Question: Is there a way to summon a callout box on a button next to a textfield or inside the textfield?

Or is UIAlertView my only choice?
Edit: With my successful attempt at creating a UIPopoverController, is there a method to position the arrow so that it does not appear in the center?
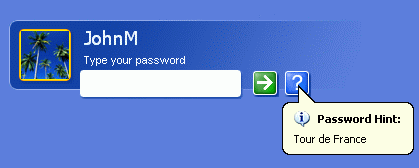
Answer: I have successfully achieved my goal of creating a callout box as it appears in the image of my question. I'd like to thank Paul Cezanne for mentioning a solution for me to pursue. I guess the name (pop over/callout) is different if it is not displayed in a map view. Anyways, for future apple developers, here are the steps I took that answered my question:
1. Embed your first view controller with a navigation controller
2. Keep auto layout and size classes checked in the File Inspector tab on the right hand side in your main storyboard, because the pop over will just act as a push view if we shrink the view controller.
3. Add a second view controller (you do not need to create a header nor an implementation file)
4. Drag a button onto the first view controller (you do not need to create an IBAction)
5. Hold the control key and click and drag from your button on the first view controller to your second controller and the segue choices should appear
6. Select 'Present As Popover'
7. Don't forget to create an identifier for the segue
Now heading over to coding, here is the header file of the view controller:
'''
#import <UIKit/UIKit.h>
@interface ViewController : UIViewController <UIPopoverPresentationControllerDelegate>
@end
'''
Here is the implementation file of the view controller:
'''
- (void)prepareForSegue:(UIStoryboardSegue *)segue sender:(id)sender {
// Declare a string to identify the segue
NSString *identifier = segue.identifier;
// If the string matches the string inside @""
if ([identifier isEqualToString:@"popOverSegue"]) {
// Assign the view controller to a pointer
UIViewController *dvc = segue.destinationViewController;
// Identify that the view controller is to be a pop over presentation controller
UIPopoverPresentationController *ppc = dvc.popoverPresentationController;
// Set the size of the view controller
// Width = 200
// Height = 200
dvc.preferredContentSize = CGSizeMake(200, 200);
// Have the pop over presentation controller point upwards
ppc.permittedArrowDirections = UIPopoverArrowDirectionUp;
if (ppc) {
ppc.delegate = self;
}
}
}
- (UIModalPresentationStyle)adaptivePresentationStyleForPresentationController:(UIPresentationController *)controller {
return UIModalPresentationNone;
}
'''
Build and Run and you should have a successful pop over controller app. Fin.